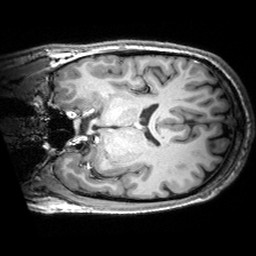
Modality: T1w
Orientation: coronal
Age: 33
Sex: male
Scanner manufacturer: siemens
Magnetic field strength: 3 T
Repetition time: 2.53 s
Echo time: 0.00299 s